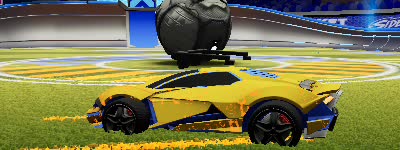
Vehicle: werewolf